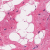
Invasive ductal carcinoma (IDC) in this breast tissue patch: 0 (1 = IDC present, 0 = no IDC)